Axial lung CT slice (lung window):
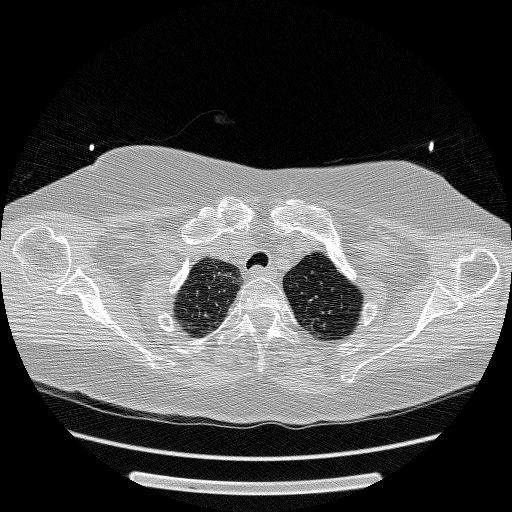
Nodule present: no